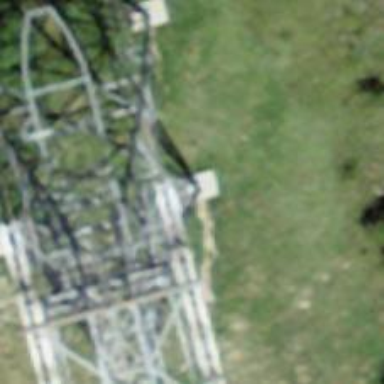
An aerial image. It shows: Pylon used for aerialway.